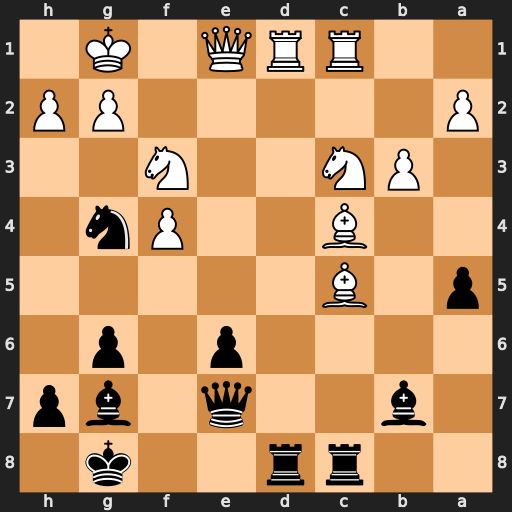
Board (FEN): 2rr2k1/1b2q1bp/4p1p1/p1B5/2B2Pn1/1PN2N2/P5PP/2RRQ1K1
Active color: b
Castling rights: -
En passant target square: -
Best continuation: Qxc5+ Kh1 Nf2+ Qxf2 Qxf2